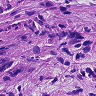
Metastatic tissue present: yes